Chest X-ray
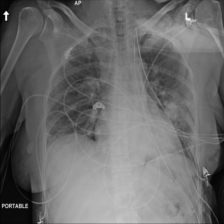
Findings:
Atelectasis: positive
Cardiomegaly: negative
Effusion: negative
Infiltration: negative
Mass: negative
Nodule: positive
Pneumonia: negative
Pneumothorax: negative
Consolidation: negative
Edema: negative
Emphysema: negative
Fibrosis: negative
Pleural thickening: negative
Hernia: negative